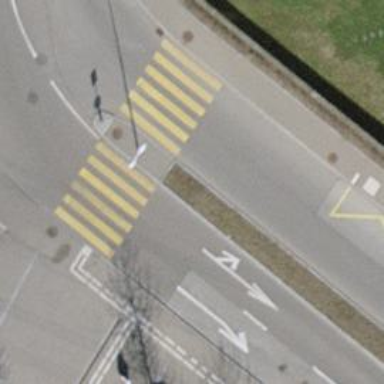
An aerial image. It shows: Marked zebra crossing with island in the middle.